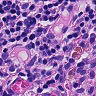
Metastatic tissue present: no